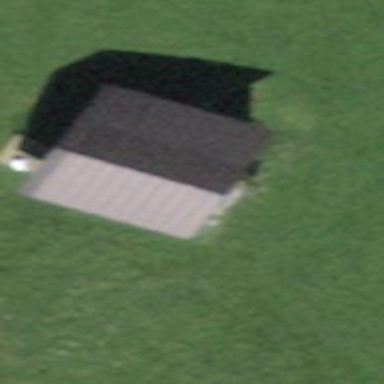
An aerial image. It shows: Rural barn.